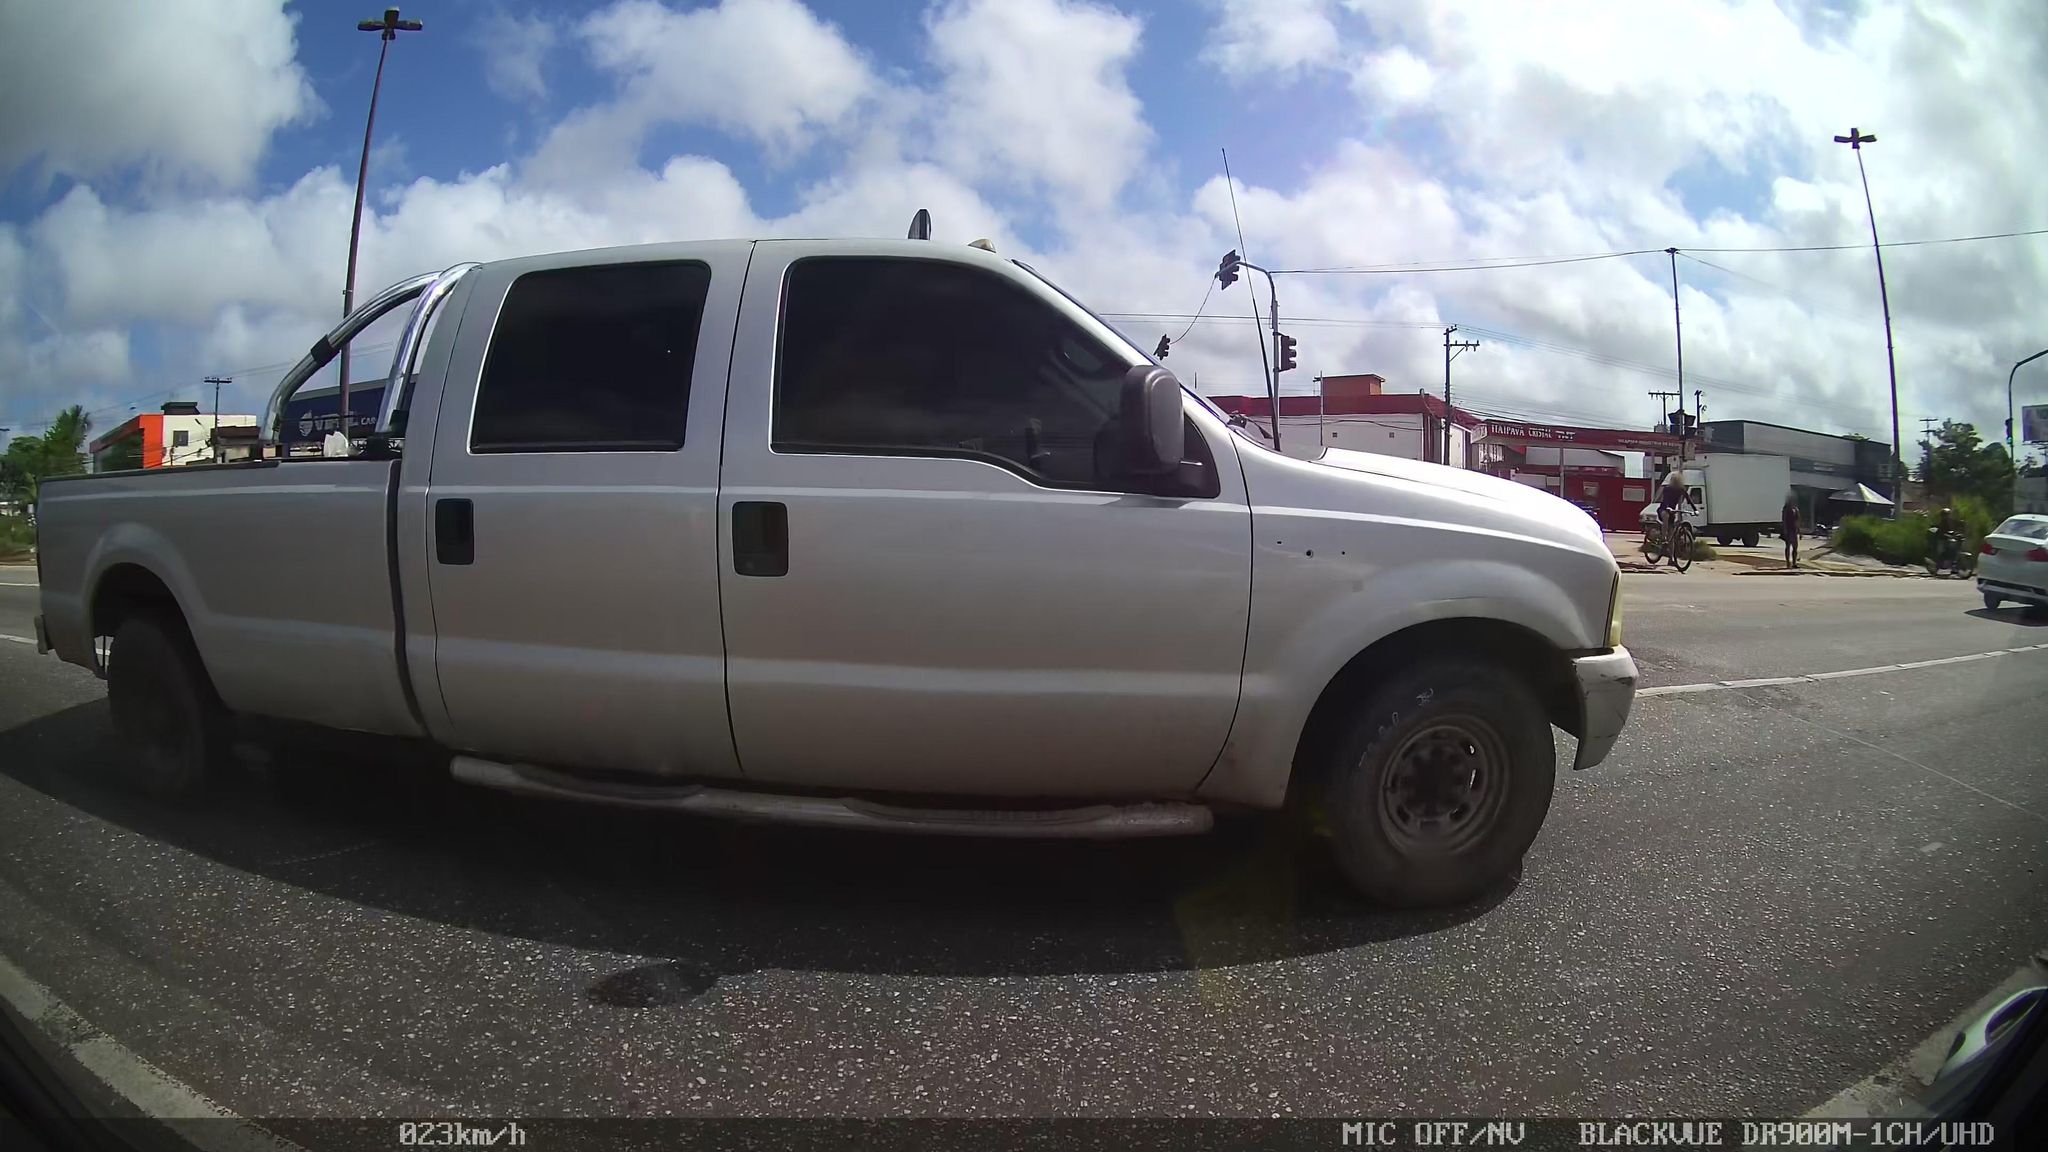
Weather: cloudy
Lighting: day
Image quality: good
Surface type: driving surface
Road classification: trunk
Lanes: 3
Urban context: urban centre
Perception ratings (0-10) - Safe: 7.27, Lively: 5.34, Beautiful: 4.28, Boring: 9.38, Depressing: 2.71, Wealthy: 1.34